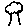
Label: tree